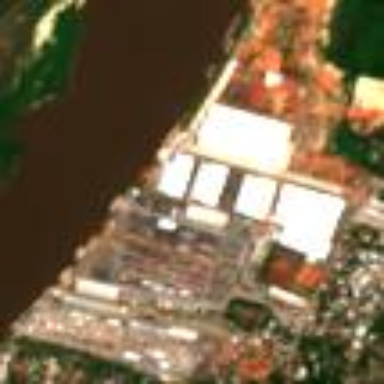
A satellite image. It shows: Industrial area that serves as port with various works structures.